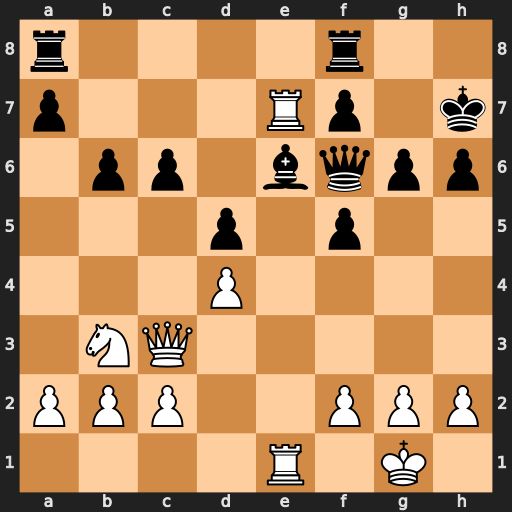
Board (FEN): r4r2/p3Rp1k/1pp1bqpp/3p1p2/3P4/1NQ5/PPP2PPP/4R1K1
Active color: w
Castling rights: -
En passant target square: -
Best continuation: R1xe6 Qxe6 Rxe6